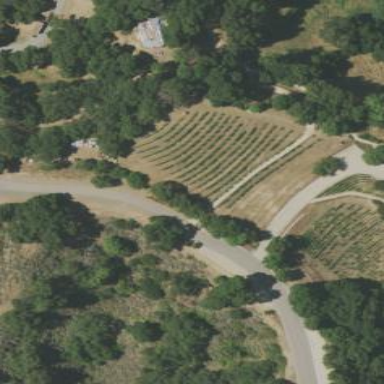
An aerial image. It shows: Vineyard growing grapes.